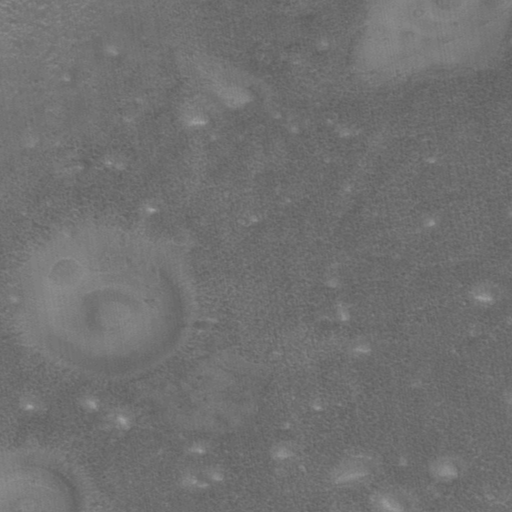
Classes present: Background, Cone